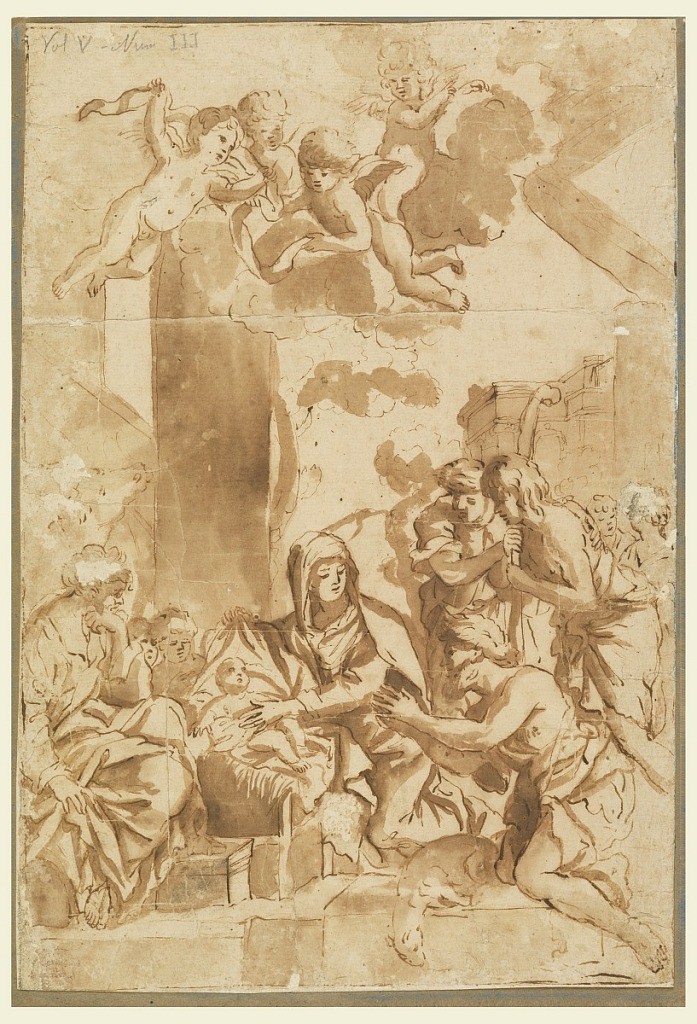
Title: Adoration of the Shepherds
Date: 18th century
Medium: Pen and brown ink, brush and wash on cream laid paper
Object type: Drawing
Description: Virgin touches Child with left hand as figures look on. Shepherds visible on right, with cherubim overhead flying in the clouds. Architectural background at right.